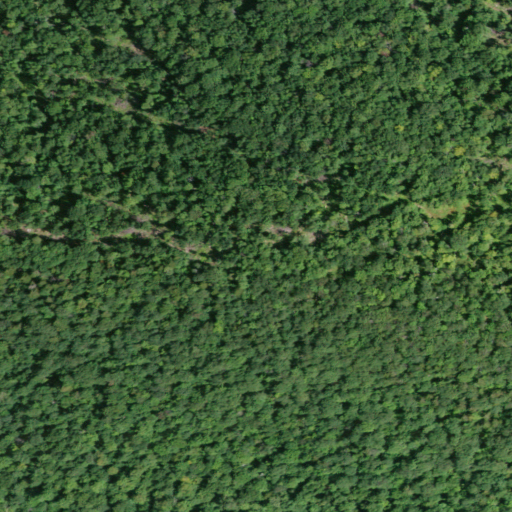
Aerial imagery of mountain in New York named Sawyer Mountain containing deciduous forest and shrub